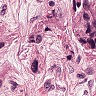
Metastatic tissue present: yes